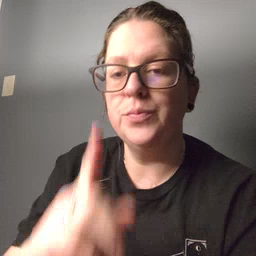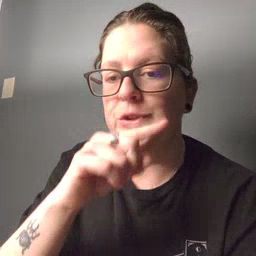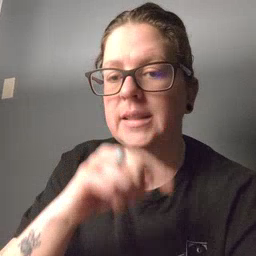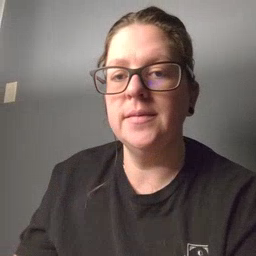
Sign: pretend